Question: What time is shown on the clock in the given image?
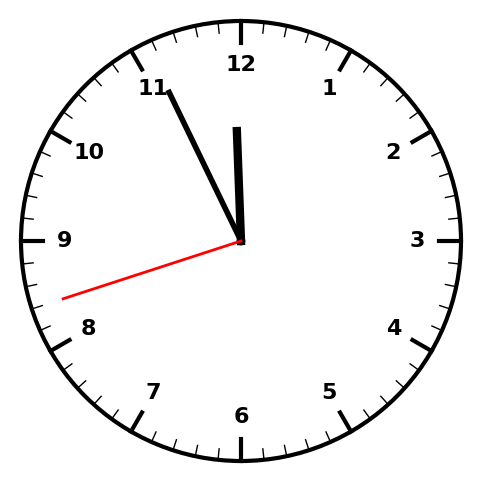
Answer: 11:55:42